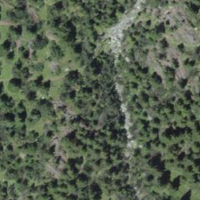
EUNIS habitat code: 43
Species observed at this site:
Traunsteinera globosa
Centaurea scabiosa